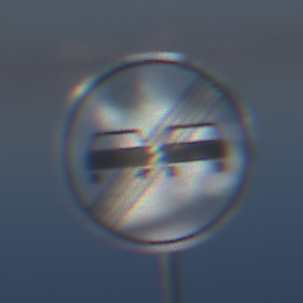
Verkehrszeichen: EndeUeberholverbot
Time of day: MorningAfternoon
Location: Outdoor (Nature)
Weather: PartlyCloudy
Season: NotSpecified
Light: Natural